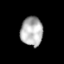
Tissue: lung
Cell type: T cells
Senescence score: 0.2279
Nuclear area (px): 633
Mean DAPI intensity: 179.439